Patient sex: M
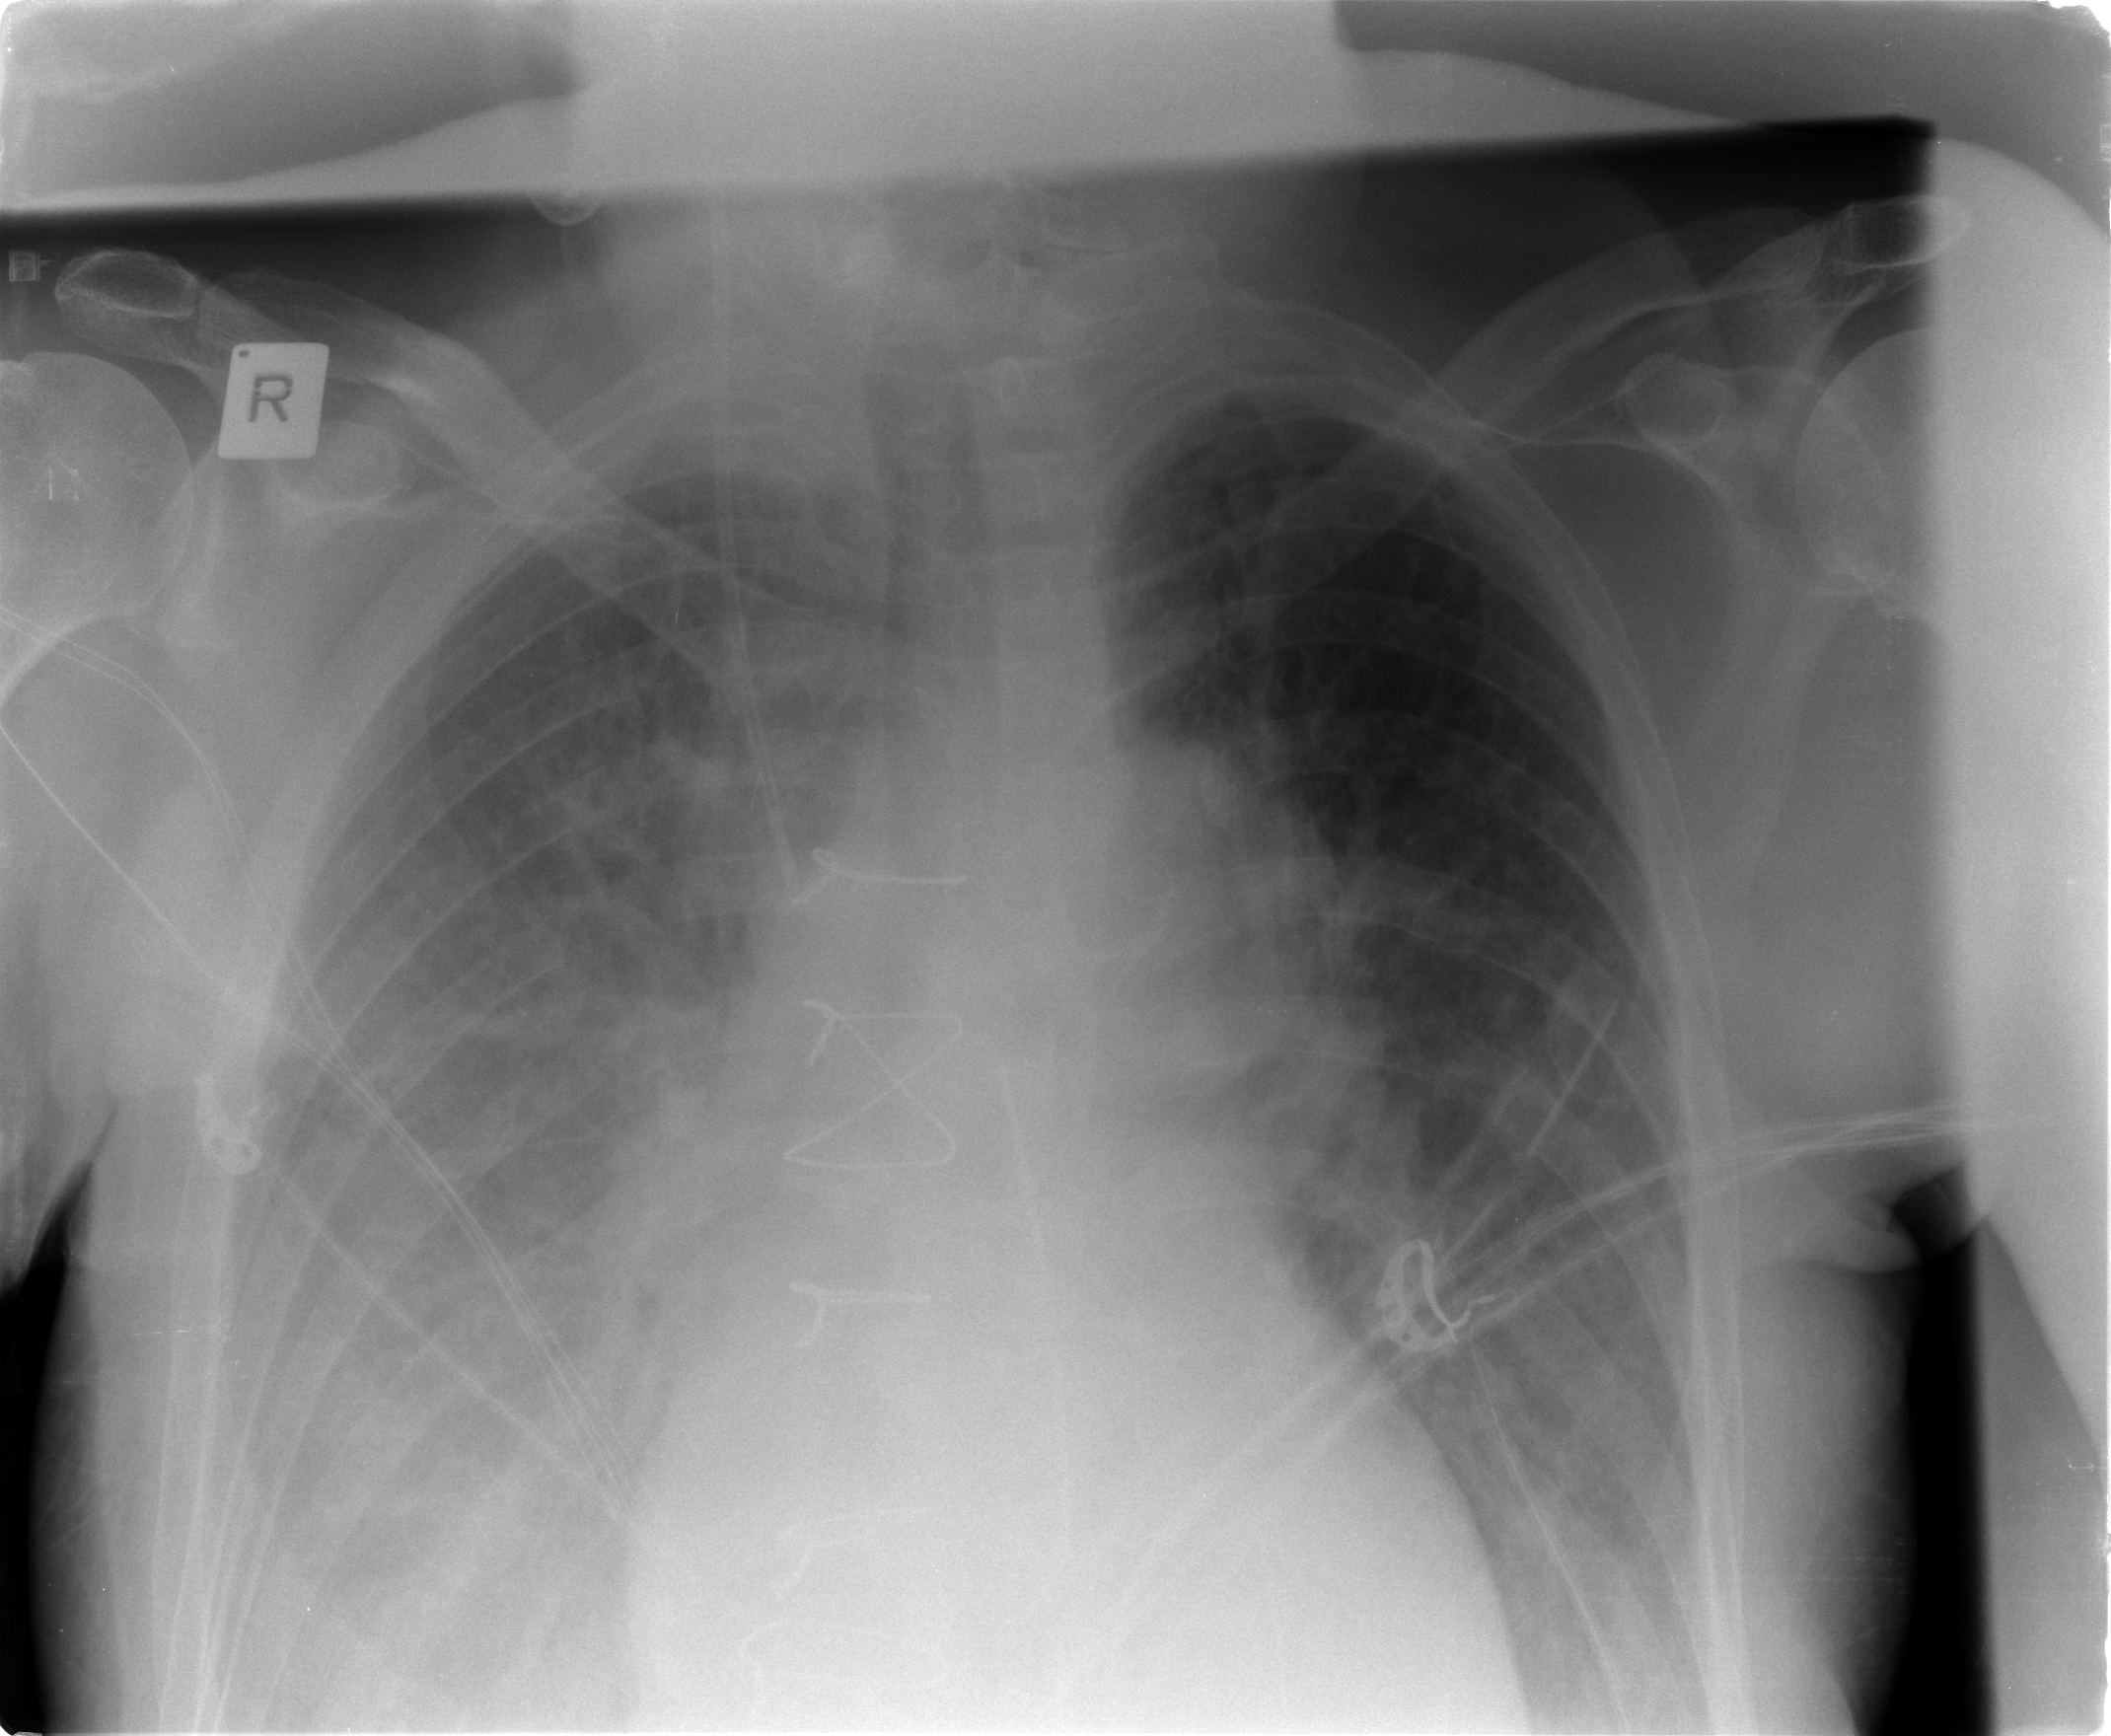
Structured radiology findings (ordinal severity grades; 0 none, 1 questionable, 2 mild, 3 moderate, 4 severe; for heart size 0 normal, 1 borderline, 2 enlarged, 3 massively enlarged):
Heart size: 0
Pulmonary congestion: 2
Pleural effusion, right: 2
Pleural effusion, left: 2
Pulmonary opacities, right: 2
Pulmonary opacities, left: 0
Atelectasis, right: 2
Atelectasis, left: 0